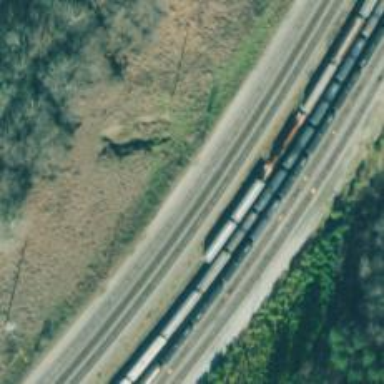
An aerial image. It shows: Railway siding with rails.